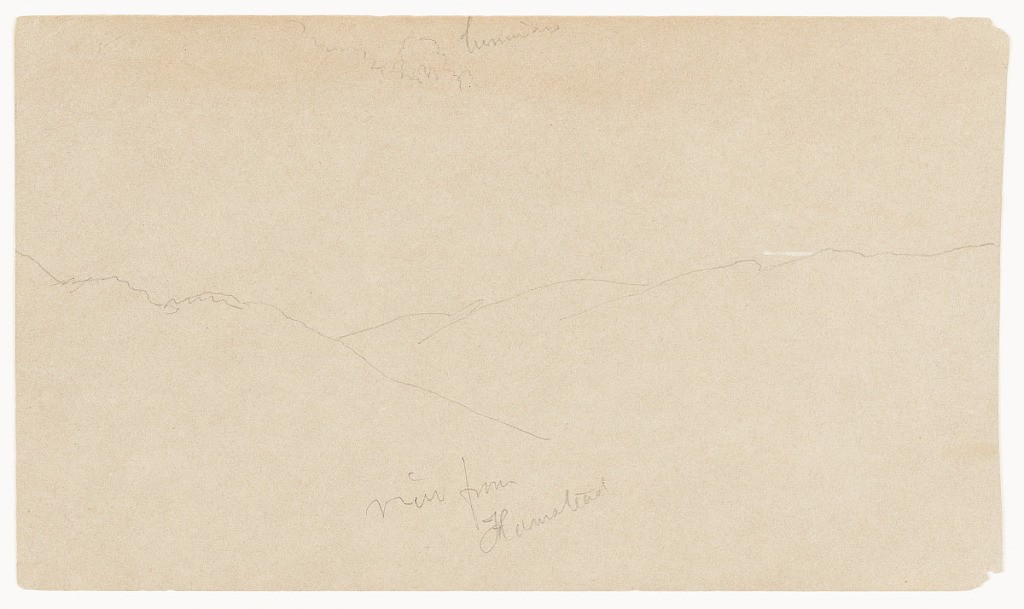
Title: View from Flamstead, Jamaica
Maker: Frederic Edwin Church, American, 1826–1900
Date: June 1865
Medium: Graphite and white gouache on gray paper; verso: graphite
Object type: Drawing
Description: Unfinished landscape sketch showing the view from Flamstead, the estate of Jamaica's governor at the time, Edward John Eyre. The outlines of mountain ridges stretch across the composition. Clouds visible upper center.

Verso: Mixed sketches showing views of a tall palm tree and multiple figures. At center, a palm tree is shown in some detail, with orange blossoms visible at its crown. Detail of this blossom included at lower right. At left, upper right, and upper margin, several figures sketches are visible, including a child, a half figure, and a walking man seen from behind. A sketchily rendered group of figures shown at upper margin.